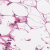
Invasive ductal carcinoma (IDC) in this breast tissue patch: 0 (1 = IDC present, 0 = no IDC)